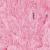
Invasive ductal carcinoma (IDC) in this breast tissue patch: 0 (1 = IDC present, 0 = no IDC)